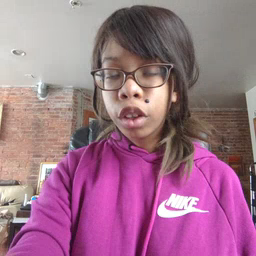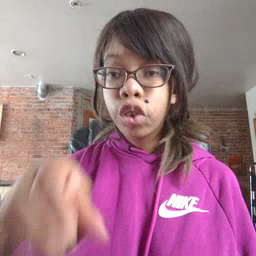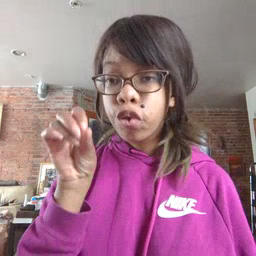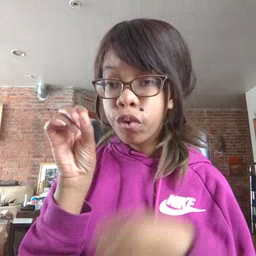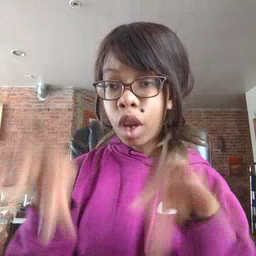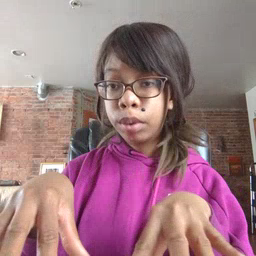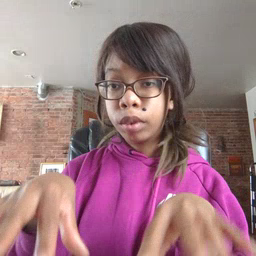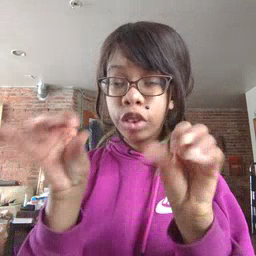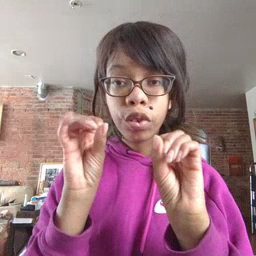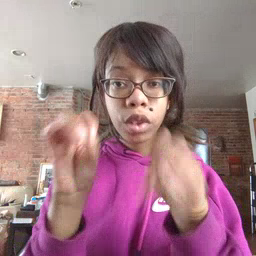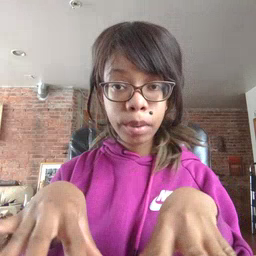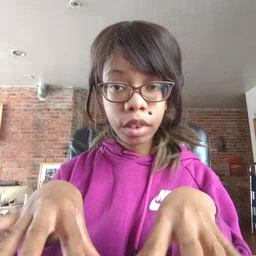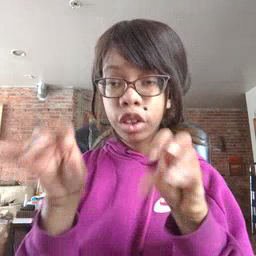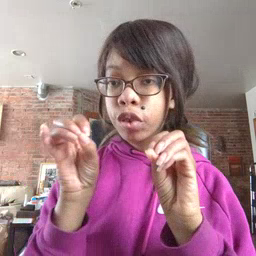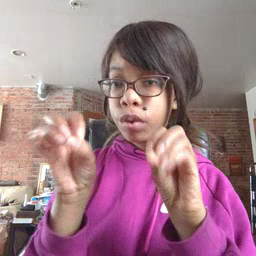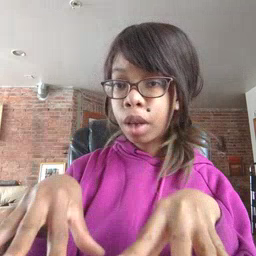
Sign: drop